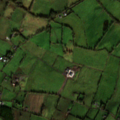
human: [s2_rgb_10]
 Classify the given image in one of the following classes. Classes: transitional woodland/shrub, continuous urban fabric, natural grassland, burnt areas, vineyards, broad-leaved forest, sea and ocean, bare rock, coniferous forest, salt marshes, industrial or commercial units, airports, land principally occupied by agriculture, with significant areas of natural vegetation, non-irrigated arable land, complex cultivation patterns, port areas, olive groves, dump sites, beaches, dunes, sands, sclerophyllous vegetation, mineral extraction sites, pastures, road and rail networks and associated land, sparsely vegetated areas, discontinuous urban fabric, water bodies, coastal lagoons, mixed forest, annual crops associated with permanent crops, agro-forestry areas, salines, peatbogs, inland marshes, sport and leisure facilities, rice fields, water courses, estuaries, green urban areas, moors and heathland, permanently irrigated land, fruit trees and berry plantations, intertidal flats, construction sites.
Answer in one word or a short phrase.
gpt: pastures